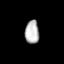
Tissue: lung
Cell type: Epithelial cells
Senescence score: 0.6282
Nuclear area (px): 318
Mean DAPI intensity: 184.487